Field crop: tomato
Growth stage: 2
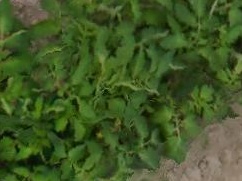
Species: tomato